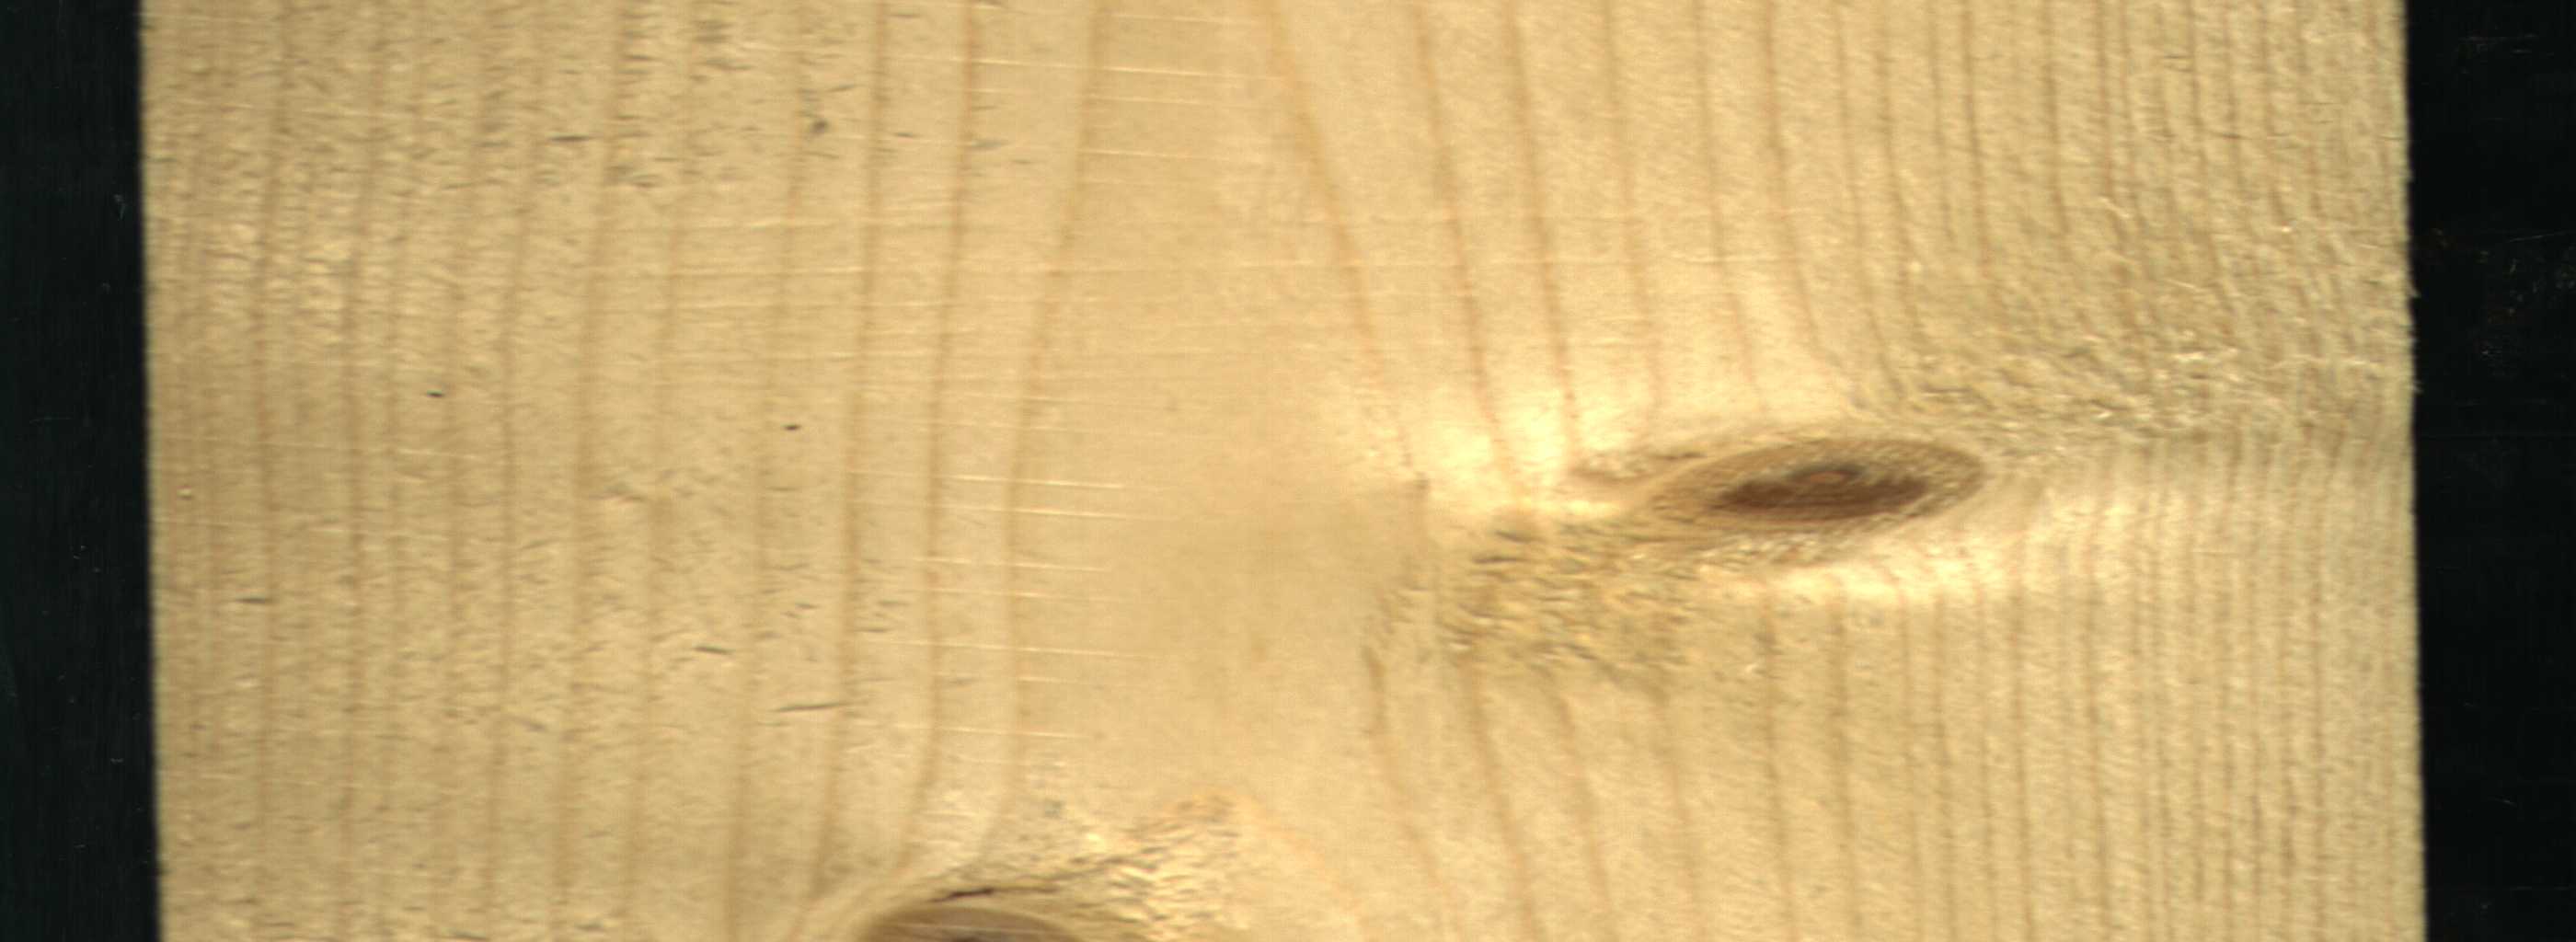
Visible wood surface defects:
Live_Knot
Live_Knot